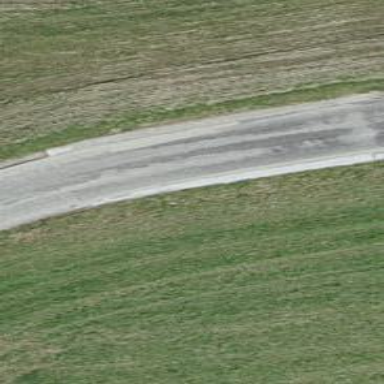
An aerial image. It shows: Unclassified road with asphalt surface.